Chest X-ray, AP view. Patient: 34 years old, sex M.
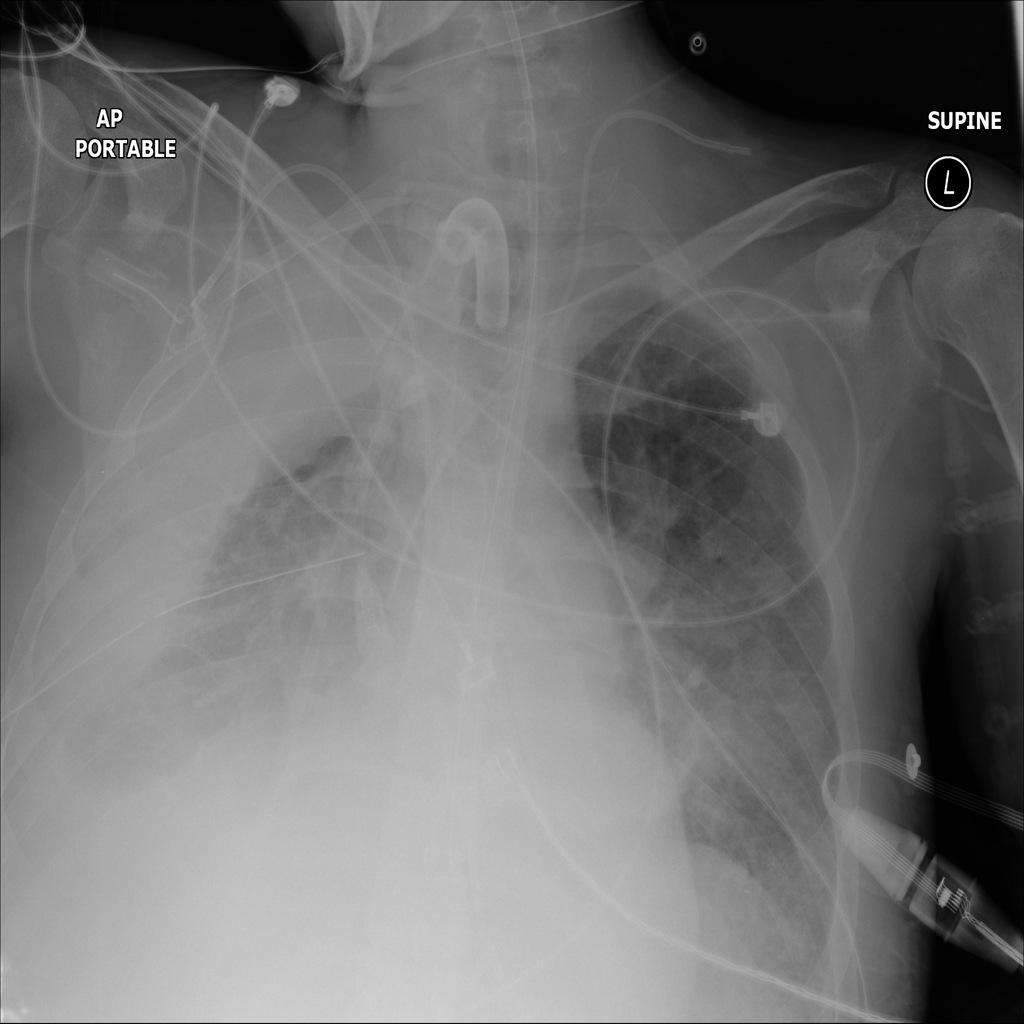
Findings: Effusion